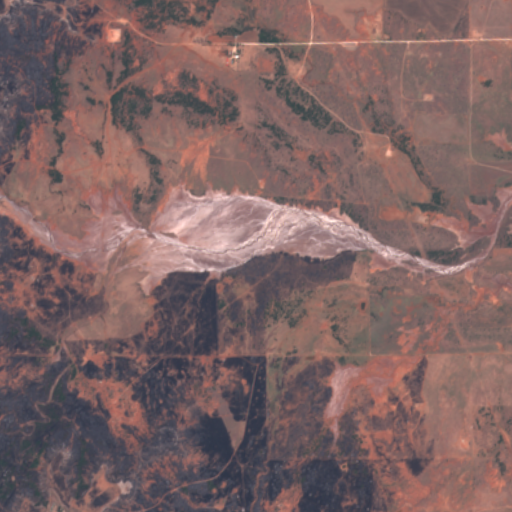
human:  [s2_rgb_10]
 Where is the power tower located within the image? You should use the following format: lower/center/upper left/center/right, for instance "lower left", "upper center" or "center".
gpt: The power tower is located in the upper center of the image.
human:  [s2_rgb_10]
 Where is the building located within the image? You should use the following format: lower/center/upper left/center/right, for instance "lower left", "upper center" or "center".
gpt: The building is located in the upper center of the image.
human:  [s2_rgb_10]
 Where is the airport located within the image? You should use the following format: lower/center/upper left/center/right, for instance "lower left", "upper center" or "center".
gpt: There is no airport in the image.